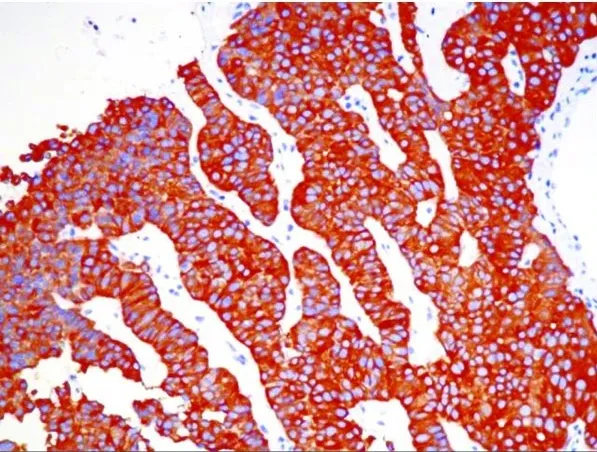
IHC positive for synaptophysin.
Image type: pathology (immunostaining)